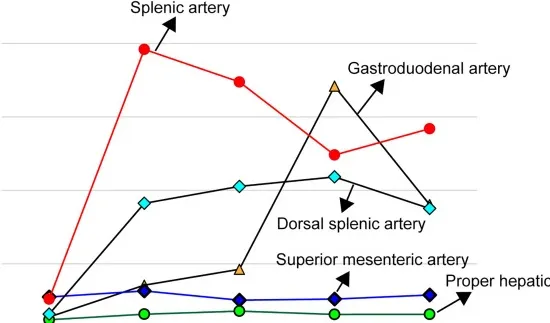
Continuous blood glucose monitoring, mean blood glucose level before and after treatment with diazoxide and enhanced abdominal computer tomography findings compatible with acute necrotizing pancreatitis on admission. Oral diazoxide improved the hypoglycemic state of the patient. The values of amylase and lipase described on day 18 are values before diazoxide treatment. The blood levels of pancreatic amylase (152. 596 U/. Lipase (97 538 U/. Increased on day 19. Arrow heads indicate treatment with 125 mg diazoxide. Red regions indicate the interval during which the sensor glucose level was less than 70mg/dl. During the tube feeding, we used Peptino (Terumo, Tokyo, Japan), which is a liquid digestive meal. We used ELNEOPA-NF No.2 injection from Otsuka Pharmaceuticals (Tokushima, Japan) for the total parental injection.
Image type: chart (chart)